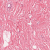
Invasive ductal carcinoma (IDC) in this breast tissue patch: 0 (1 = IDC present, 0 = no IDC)